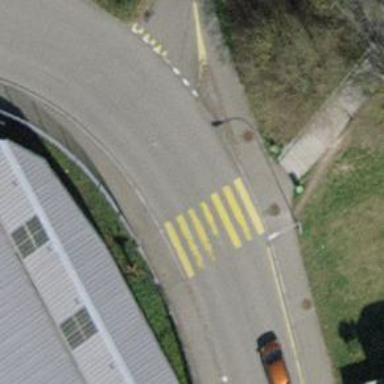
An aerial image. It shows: Pedestrian crossing with zebra markings on footway.